Field crop: maize
Growth stage: 2
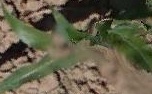
Species: maize